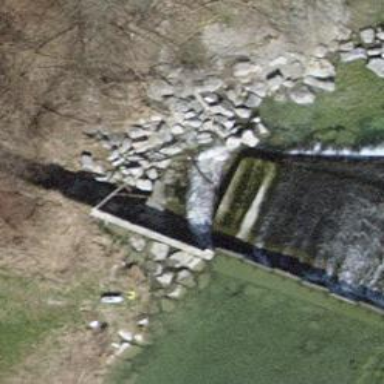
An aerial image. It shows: Weir in waterway.